Question: I have a plot on a white background with grey facets and white facet text:
'''
ggplot(data = data.frame(x = rep(1:2, 2), y = rep(1:2,2), color = c("Ap", "Ap", "B", "B")),
aes(x = x, y = y, color = color)) +
geom_point() +
facet_grid(~color) +
theme(panel.background = element_blank(),
strip.text = element_text(color = "white", size = 23))
'''

My problem is that descenders (p, g, q, j) cross the facet. I would like the strip background to have a margin around the text so that all glyphs in the facet text are always strictly within the facet rectangle. I can add newlines to the facet text 'color = c("Ap
", "Ap
", "B
", "B
")' but the margin is too excessive (or the 'lineheight' required is too ugly). Is there a 'ggplot2' solution to this?
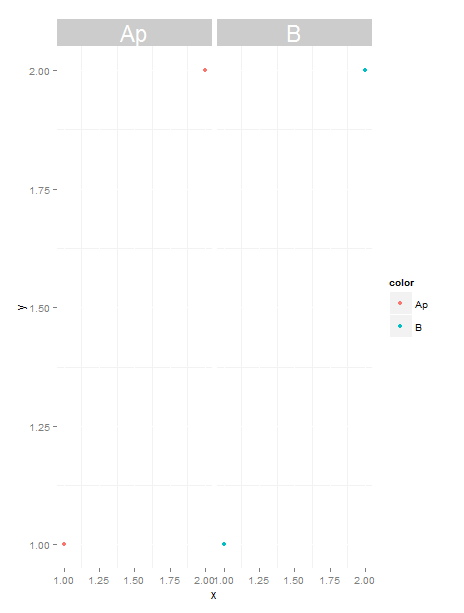
Answer: In 'theme', specify margins in the 'strip_text' element (see <URL>
'''
# Set text size
size = 26
library(ggplot2)
library(grid)
p = ggplot(data = data.frame(x = rep(1:2, 2), y = rep(1:2,2), color = c("Ap", "Ap", "B", "B")),
aes(x = x, y = y, color = color)) +
geom_point() +
facet_grid(~color) + theme_bw() +
theme(strip.text = element_text(color = "white", size = size))
p +
theme(strip.text.x = element_text(margin = margin(.1, 0, .3, 0, "cm")))
'''
You could use the ggplot layout to adjust the height of the strip. The height could be set to an absolute height, for instance, 'unit(1, "cm")', or, as I've done here, set to a height that adjusts to the font size.
'grid:::unit.list()' no longer needed.
'''
# Set text size
size = 26
library(ggplot2)
library(grid)
p = ggplot(data = data.frame(x = rep(1:2, 2), y = rep(1:2,2), color = c("Ap", "Ap", "B", "B")),
aes(x = x, y = y, color = color)) +
geom_point() +
facet_grid(~color) + theme_bw() +
theme(strip.text = element_text(color = "white", size = size))
# Get ggplot grob
g <- ggplotGrob(p)
# Set the relevant height
g$heights[3] = unit(2, "grobheight", textGrob("a", gp=gpar(fontsize = size)))
grid.newpage()
grid.draw(g)
'''
<URL>